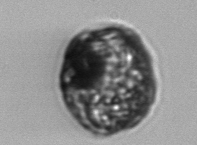
Label: Proterythropsis